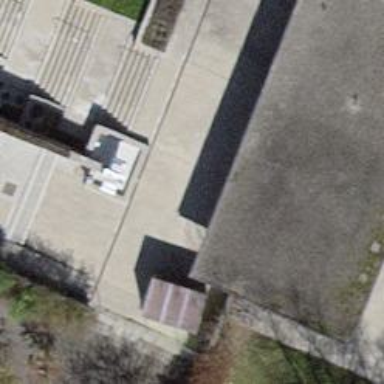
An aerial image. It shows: Outdoor shelter serving as public bookcase.